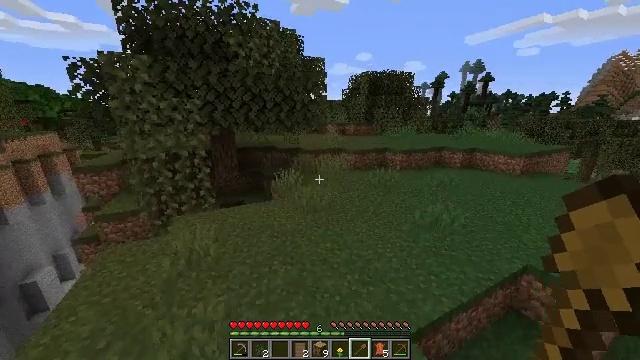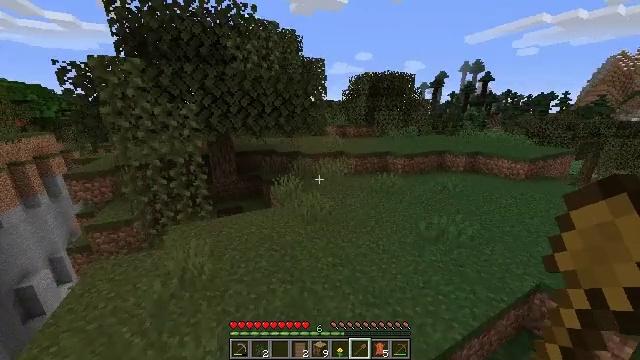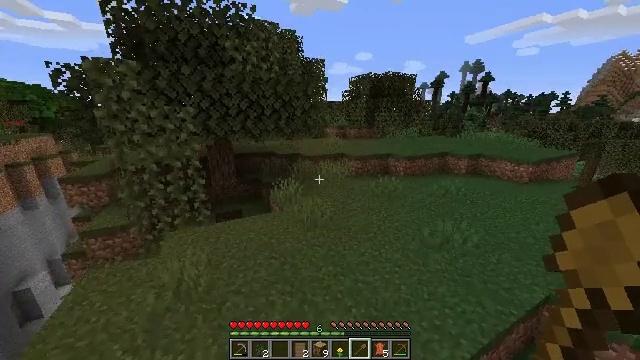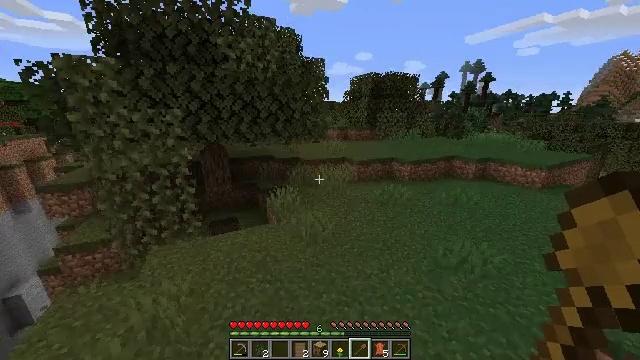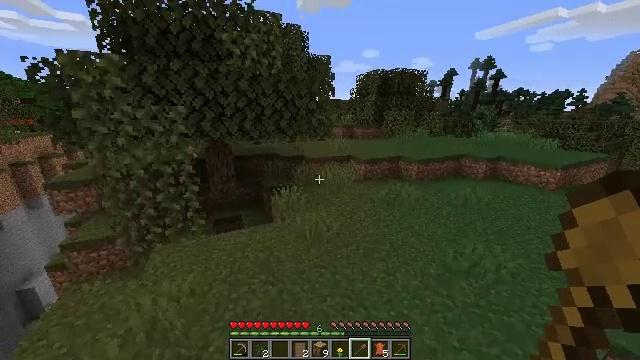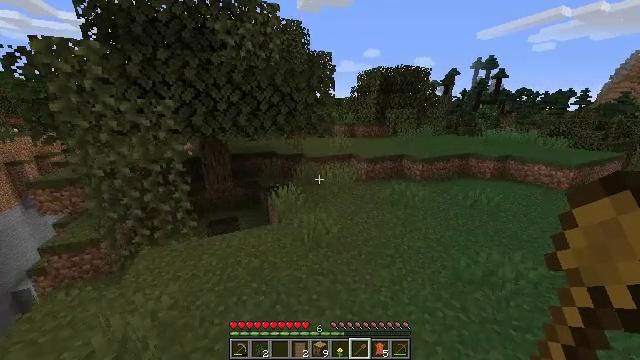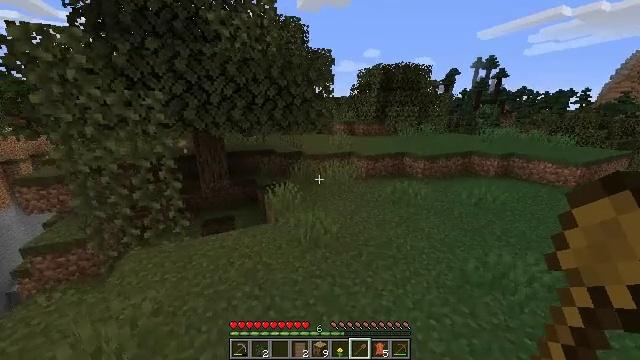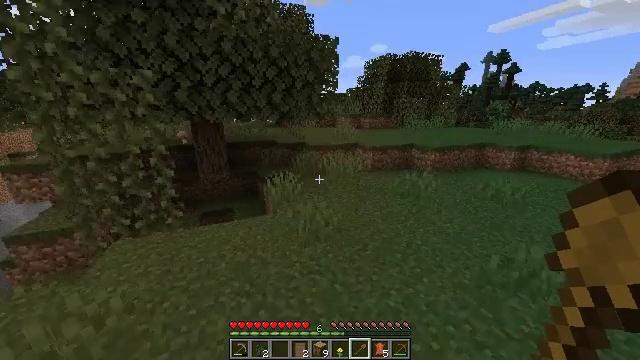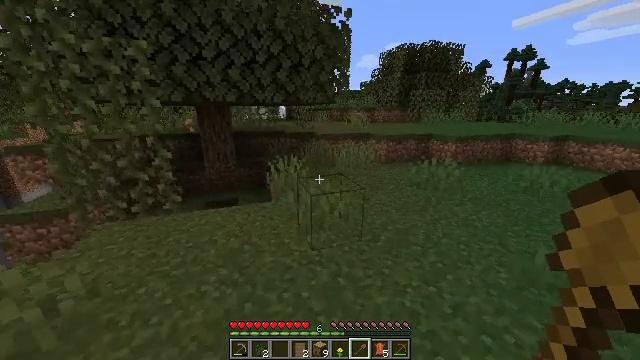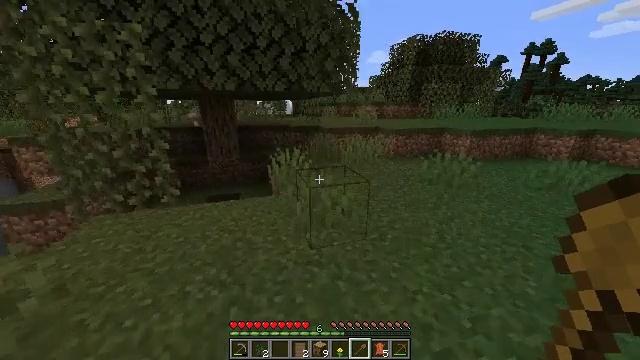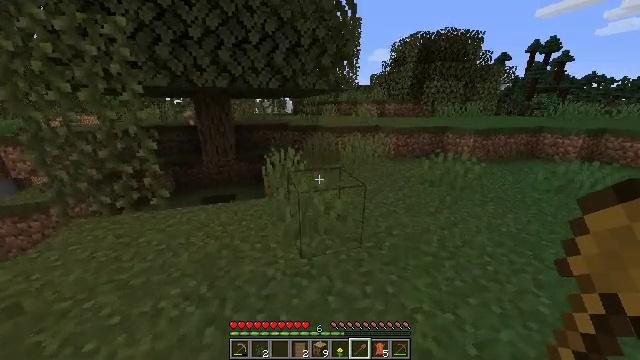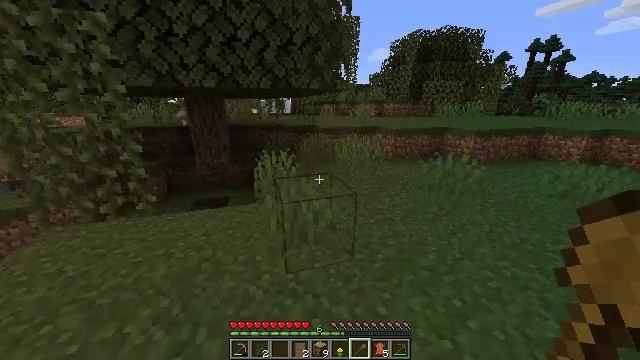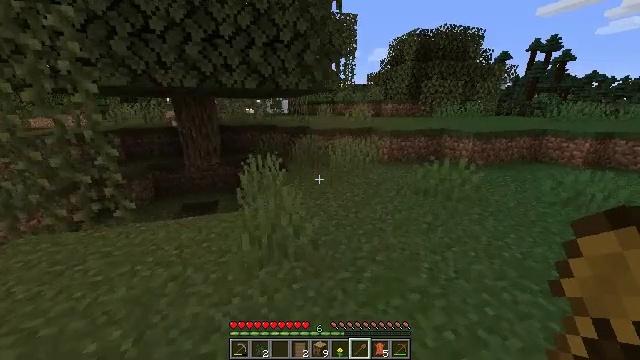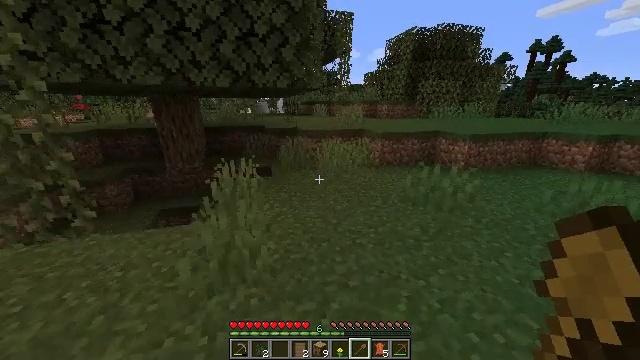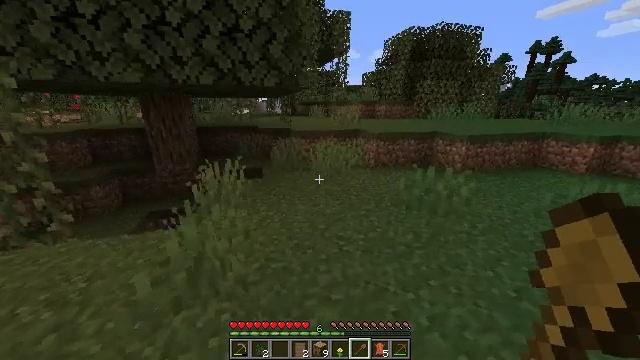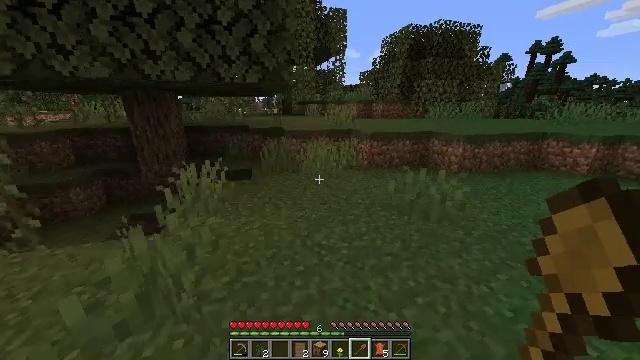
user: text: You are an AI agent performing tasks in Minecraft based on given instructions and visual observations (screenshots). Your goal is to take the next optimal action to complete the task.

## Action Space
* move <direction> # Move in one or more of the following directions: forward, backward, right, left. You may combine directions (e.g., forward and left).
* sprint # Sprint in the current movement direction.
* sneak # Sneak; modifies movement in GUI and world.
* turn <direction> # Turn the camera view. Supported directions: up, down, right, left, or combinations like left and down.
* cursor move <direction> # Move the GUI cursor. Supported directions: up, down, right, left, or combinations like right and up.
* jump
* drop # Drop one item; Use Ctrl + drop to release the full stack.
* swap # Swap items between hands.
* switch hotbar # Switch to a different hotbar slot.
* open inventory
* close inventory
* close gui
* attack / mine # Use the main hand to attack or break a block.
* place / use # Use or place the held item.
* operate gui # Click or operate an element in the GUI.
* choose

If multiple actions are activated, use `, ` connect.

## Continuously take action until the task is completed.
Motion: motion action
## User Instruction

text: Break the grass block.
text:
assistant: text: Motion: move forward and move right, jump
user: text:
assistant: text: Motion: move forward and move right, jump
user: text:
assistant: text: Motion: move forward and move right, jump
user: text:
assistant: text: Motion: move forward and move right, turn left
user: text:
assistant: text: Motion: move forward and move right
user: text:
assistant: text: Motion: move forward and move right
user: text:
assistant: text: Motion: move forward and move right, turn left
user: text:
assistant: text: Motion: move forward and move right, turn left
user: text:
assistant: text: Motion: move forward and move right, turn left
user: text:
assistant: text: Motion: move forward and move right
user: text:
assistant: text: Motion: move forward and move right
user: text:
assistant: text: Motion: move forward and move right
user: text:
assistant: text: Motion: move forward and move right
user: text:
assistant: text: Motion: move forward and move right
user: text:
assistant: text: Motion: move forward and move right
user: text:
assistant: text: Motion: move forward and move right
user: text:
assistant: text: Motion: move forward and move right
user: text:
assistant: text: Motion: move forward and move right
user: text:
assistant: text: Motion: move forward and move right
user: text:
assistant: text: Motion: move forward and move right
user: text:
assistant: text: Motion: move forward and move right
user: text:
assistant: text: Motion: move forward and move right
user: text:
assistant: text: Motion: move forward and move right
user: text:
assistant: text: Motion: move forward and move right
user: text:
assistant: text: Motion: move forward and move right
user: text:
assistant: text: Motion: move forward and move right
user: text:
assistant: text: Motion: move forward and move right
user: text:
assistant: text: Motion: move forward
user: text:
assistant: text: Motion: move forward
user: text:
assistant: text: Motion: move forward